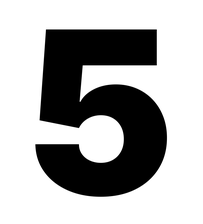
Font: Inter_Black